Field crop: tomato
Growth stage: 2
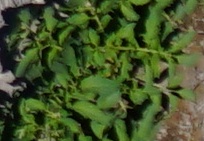
Species: tomato